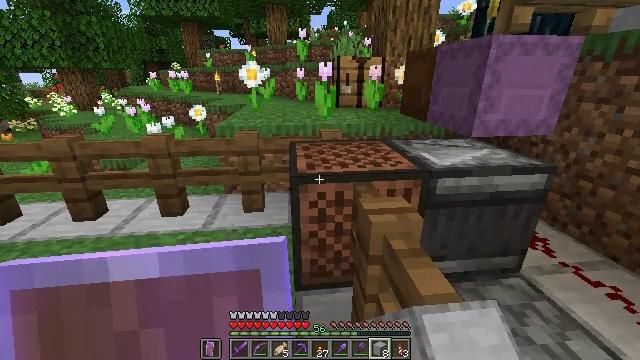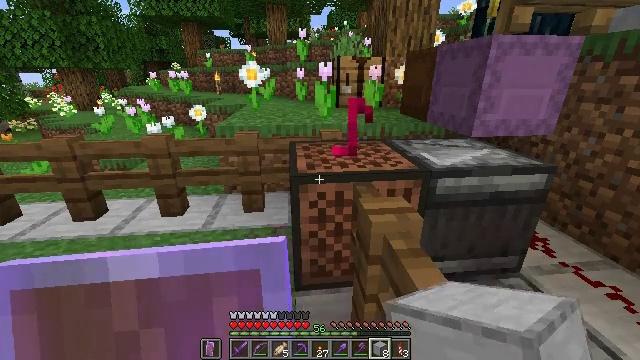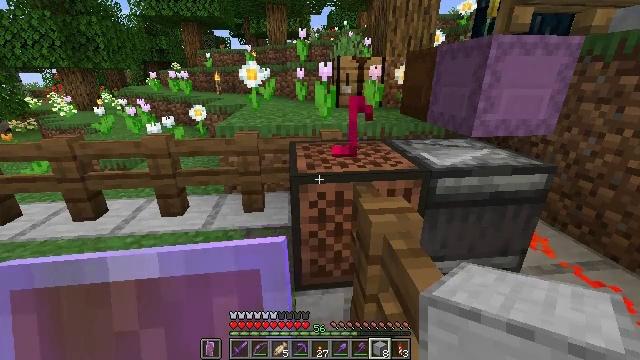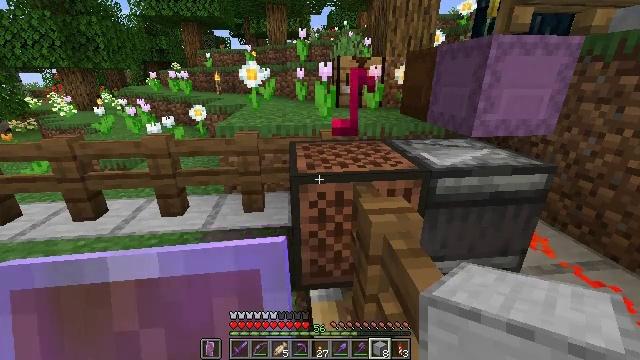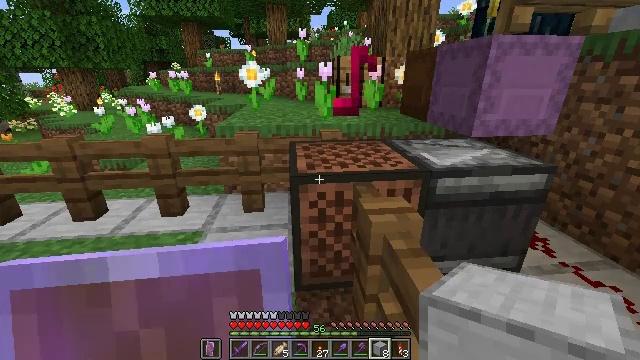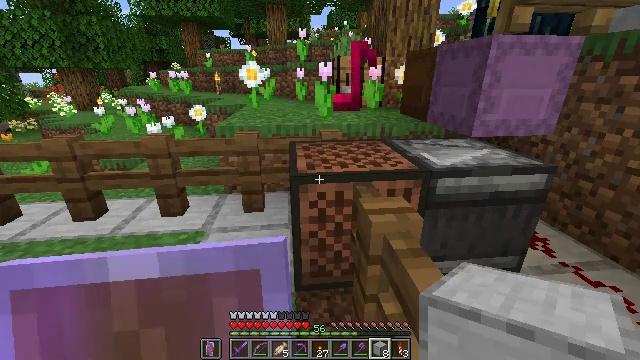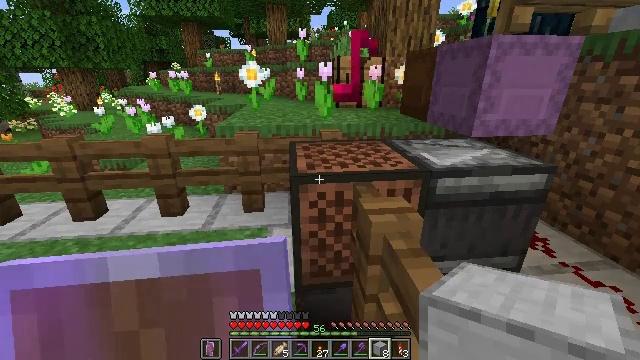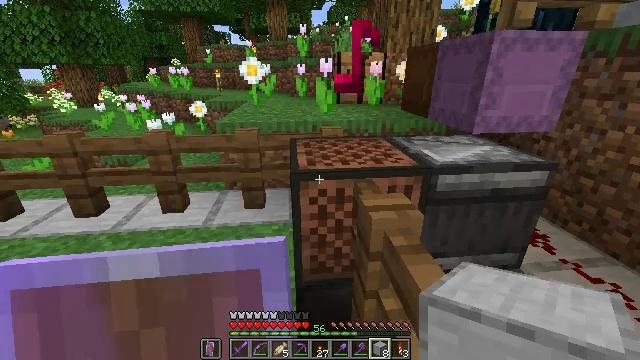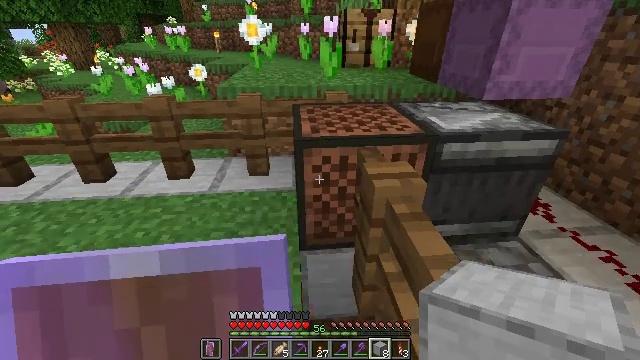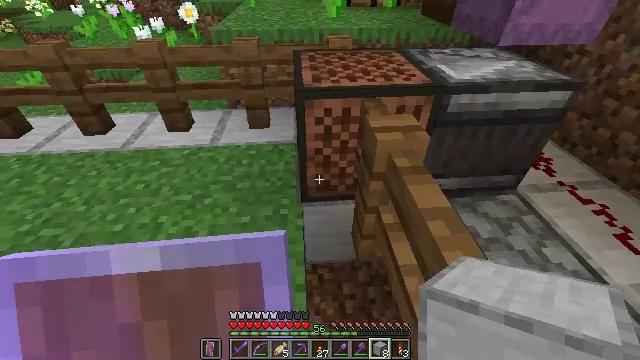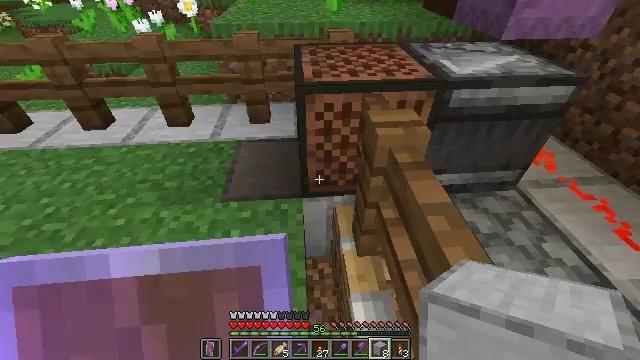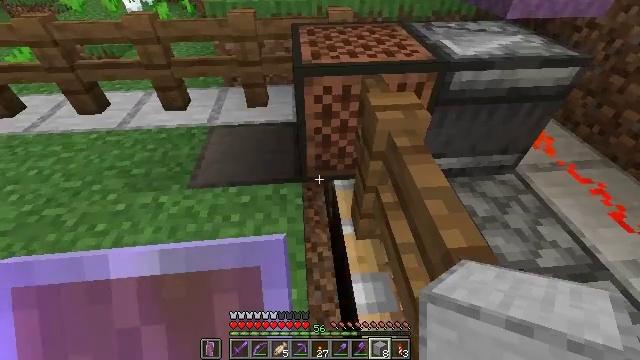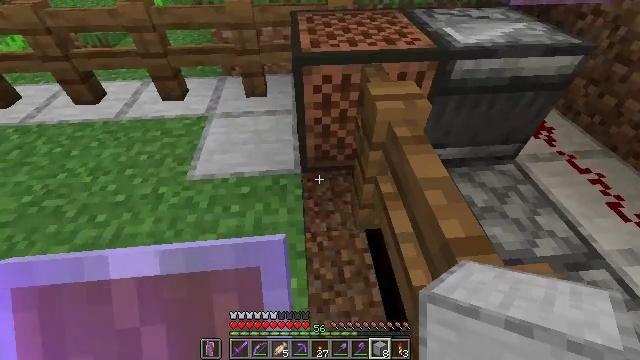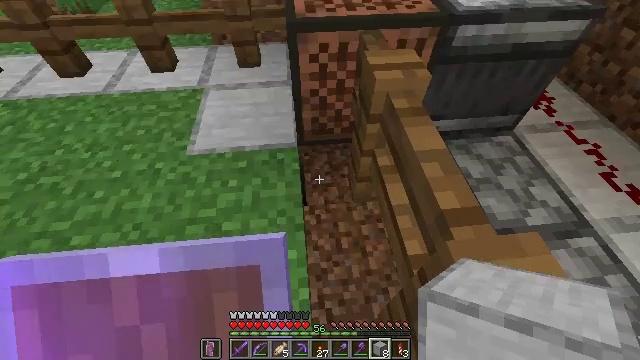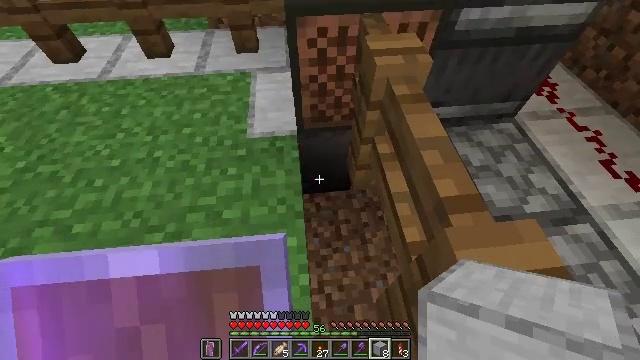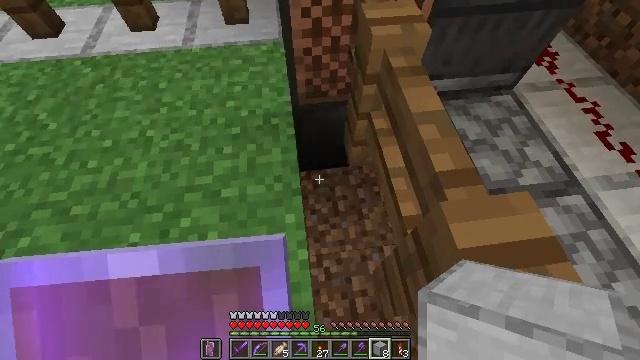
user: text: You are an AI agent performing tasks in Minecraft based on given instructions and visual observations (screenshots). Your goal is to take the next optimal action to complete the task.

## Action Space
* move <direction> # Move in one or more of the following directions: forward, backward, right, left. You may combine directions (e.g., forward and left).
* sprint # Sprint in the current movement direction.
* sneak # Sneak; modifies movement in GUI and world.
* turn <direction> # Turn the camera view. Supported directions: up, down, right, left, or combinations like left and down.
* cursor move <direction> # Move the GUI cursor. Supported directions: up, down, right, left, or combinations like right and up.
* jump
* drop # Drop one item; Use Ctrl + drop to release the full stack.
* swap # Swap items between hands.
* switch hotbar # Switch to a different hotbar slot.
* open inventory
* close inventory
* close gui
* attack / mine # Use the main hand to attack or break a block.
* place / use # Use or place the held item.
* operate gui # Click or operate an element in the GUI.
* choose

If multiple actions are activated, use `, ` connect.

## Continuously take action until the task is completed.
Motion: motion action
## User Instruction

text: Retrieve the redstone wire by breaking it.
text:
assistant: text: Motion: no_op
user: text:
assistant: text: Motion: no_op
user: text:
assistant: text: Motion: no_op
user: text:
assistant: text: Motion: no_op
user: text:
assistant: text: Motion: no_op
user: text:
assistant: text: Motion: no_op
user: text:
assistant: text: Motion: no_op
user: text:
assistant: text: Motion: turn down
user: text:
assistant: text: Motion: turn down
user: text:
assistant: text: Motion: turn down
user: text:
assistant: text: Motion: turn down
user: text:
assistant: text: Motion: turn down
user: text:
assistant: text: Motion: turn down
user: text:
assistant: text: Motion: turn down
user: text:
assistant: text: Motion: turn right and down
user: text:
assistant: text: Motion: no_op
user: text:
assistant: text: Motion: no_op
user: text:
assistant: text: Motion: no_op
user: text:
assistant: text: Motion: no_op
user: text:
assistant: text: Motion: no_op
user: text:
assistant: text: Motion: no_op
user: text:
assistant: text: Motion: no_op
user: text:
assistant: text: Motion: no_op
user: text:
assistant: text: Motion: no_op
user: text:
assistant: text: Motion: no_op
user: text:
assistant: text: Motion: no_op
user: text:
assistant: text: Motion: no_op
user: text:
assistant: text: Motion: no_op
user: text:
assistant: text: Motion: turn down
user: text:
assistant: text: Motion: turn down